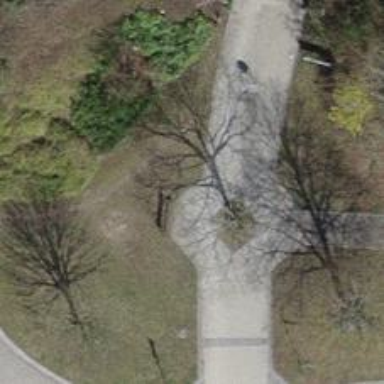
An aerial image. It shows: Bench.